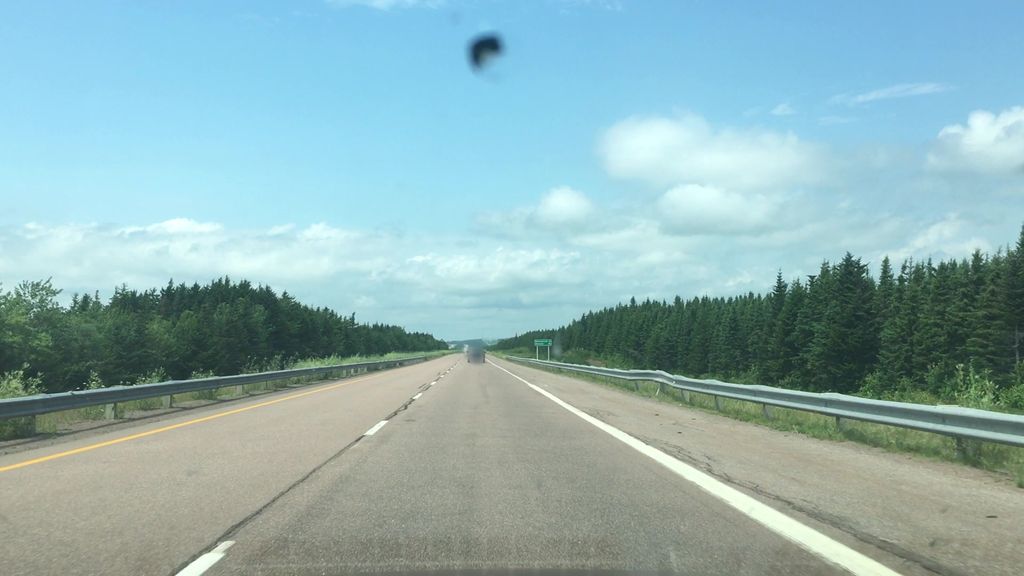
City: charlottetown